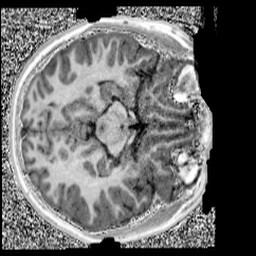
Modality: UNIT1
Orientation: axial
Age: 12
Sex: male
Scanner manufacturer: siemens
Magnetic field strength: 3 T
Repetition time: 4 s
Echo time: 0.00299 s